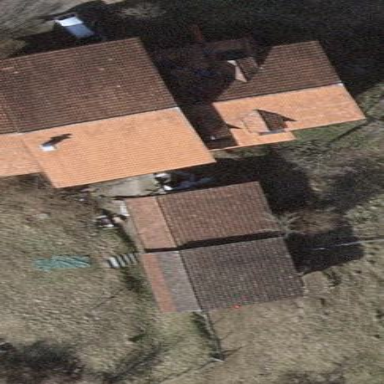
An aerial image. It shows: Shed building.